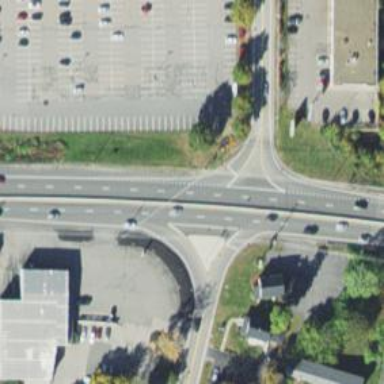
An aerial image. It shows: Trunk link highway.